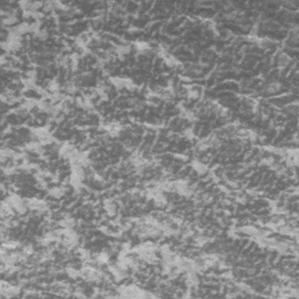
Label: frost